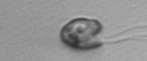
Label: flagellate_morphotype1